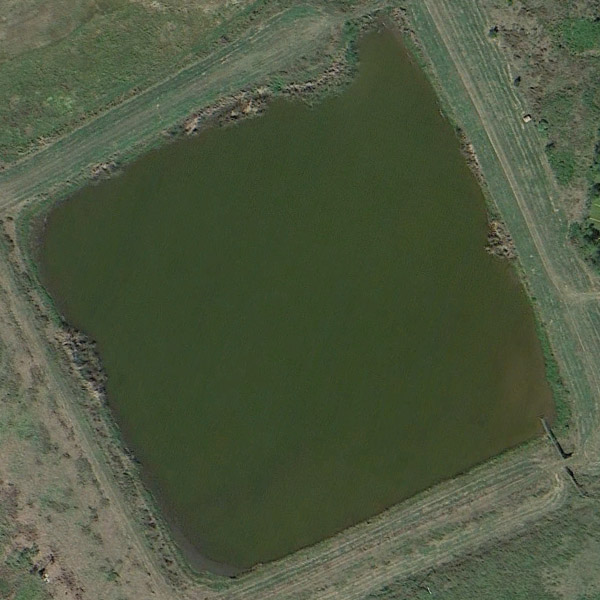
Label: Pond